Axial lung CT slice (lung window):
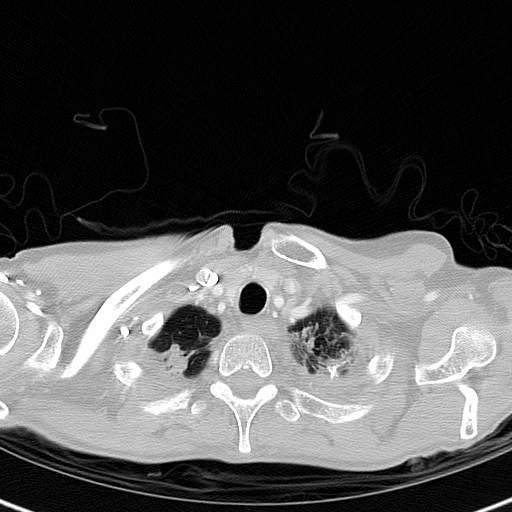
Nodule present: no